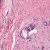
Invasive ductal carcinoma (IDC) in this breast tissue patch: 0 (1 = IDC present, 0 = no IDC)